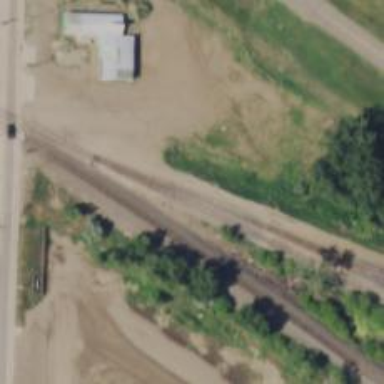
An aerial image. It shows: Railway siding with rails.